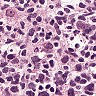
Metastatic tissue present: yes